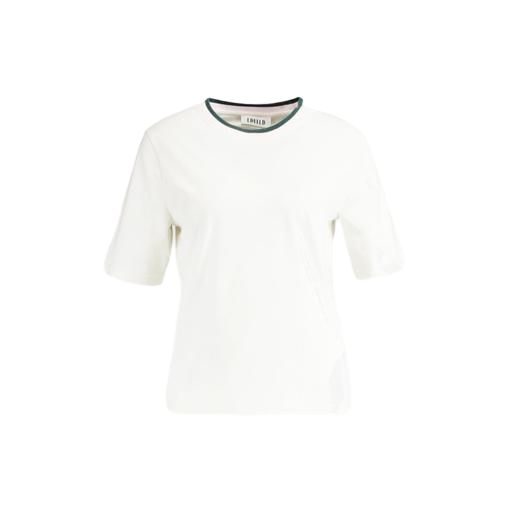
multicolor clay tee chalk, mid t-shirt, white ping pong tee, white background